Field crop: maize
Growth stage: 2
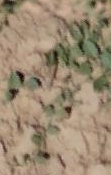
Species: convolvulus